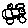
Label: car